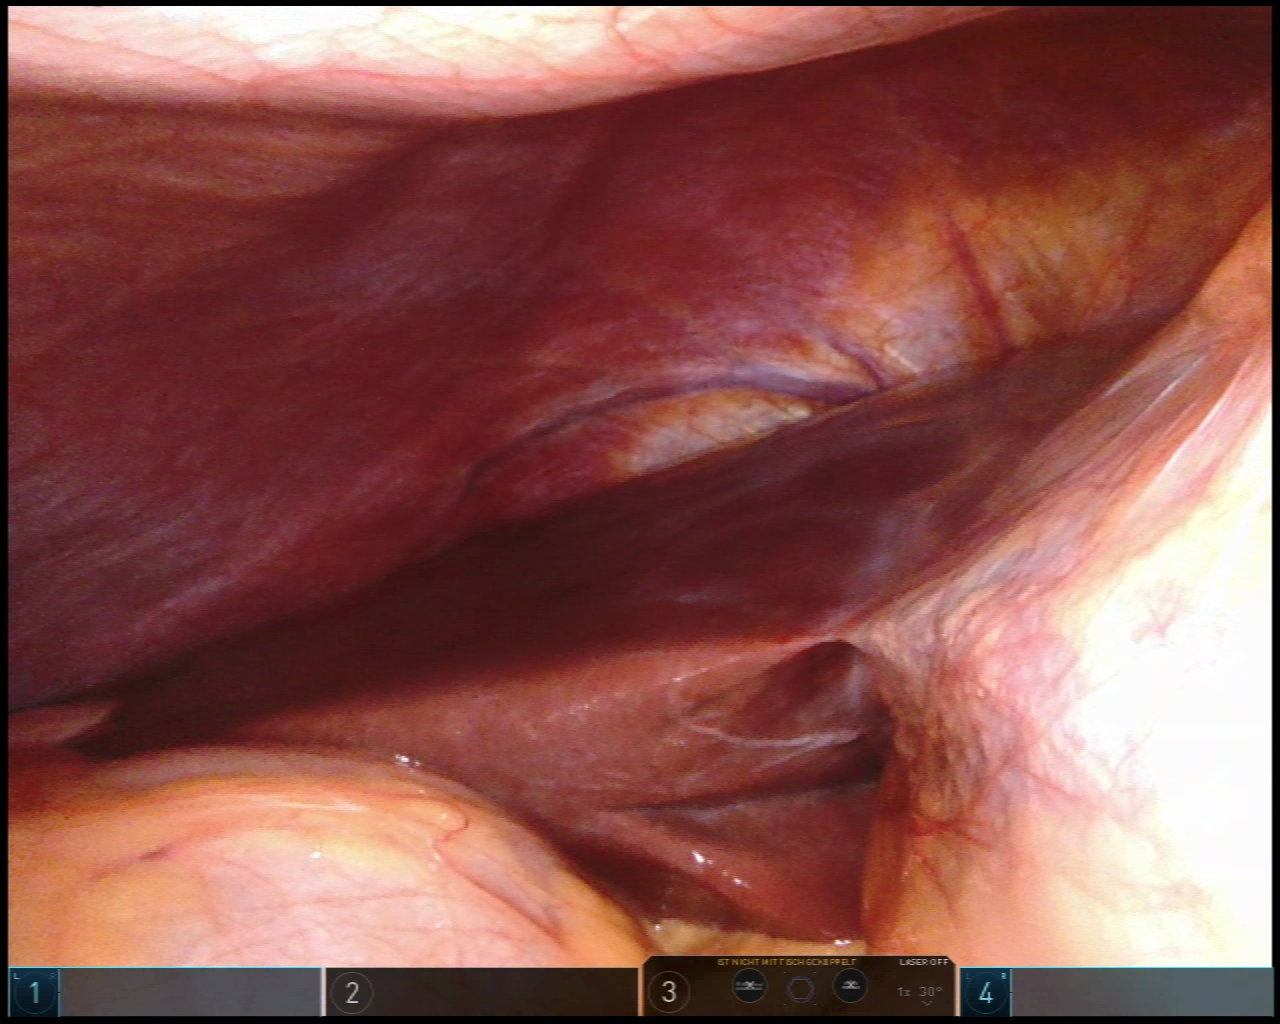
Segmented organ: liver
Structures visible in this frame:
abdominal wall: yes
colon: yes
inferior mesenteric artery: no
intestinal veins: no
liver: yes
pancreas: no
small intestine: no
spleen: no
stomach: no
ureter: no
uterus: no
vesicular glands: no